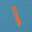
Label: 1